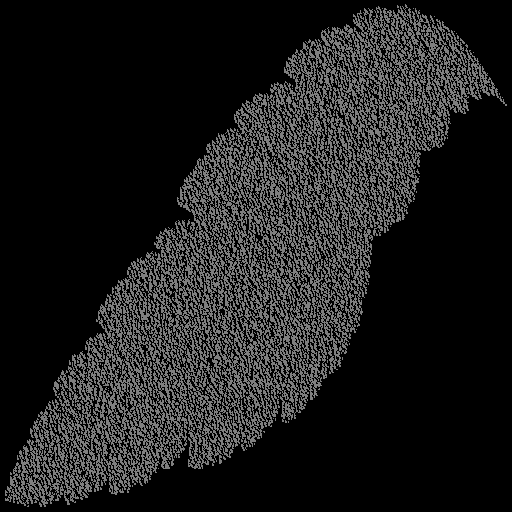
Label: shieldfern